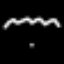
Label: squiggle